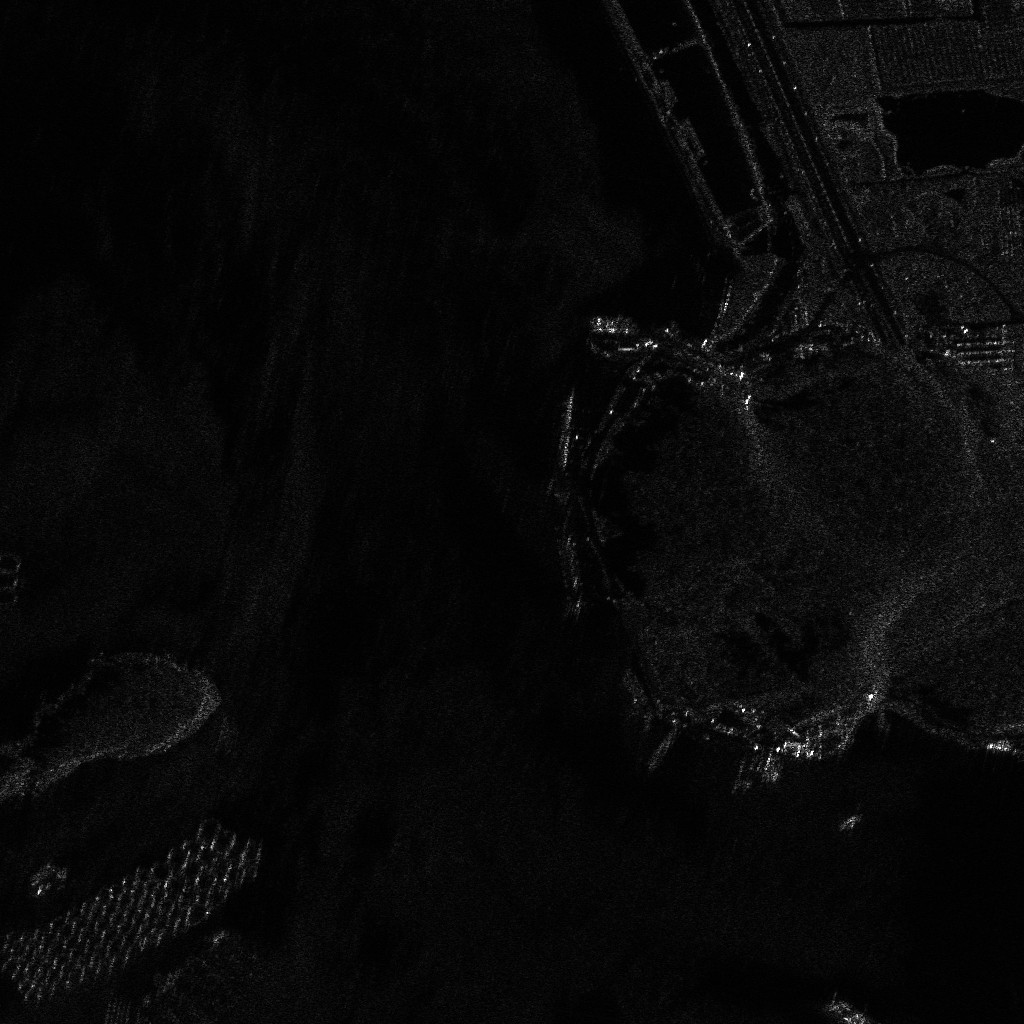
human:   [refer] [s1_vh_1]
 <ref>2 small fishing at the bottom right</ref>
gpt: <box>[[81, 98, 85, 99, 41], [80, 99, 84, 99, 41]]</box>